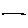
Label: line